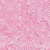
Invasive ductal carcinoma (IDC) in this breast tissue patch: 0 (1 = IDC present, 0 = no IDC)